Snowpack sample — Buffalo Mountain, Silverthorne, Colorado, USA (1/25/25, 10:11 AM MST)
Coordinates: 39.6222, -106.1139
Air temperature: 22 °F
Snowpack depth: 110 cm
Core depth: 10 cm
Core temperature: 46.4 °F
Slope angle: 12°, slope face: 102°
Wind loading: high
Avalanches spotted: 0
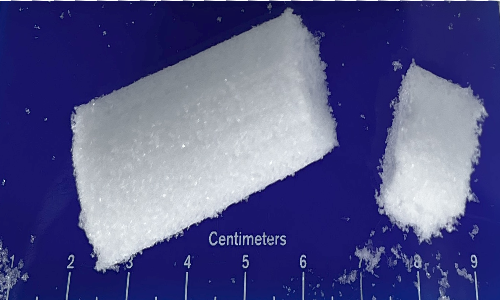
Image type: core
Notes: No avalanches nearby, collected on the outskirts of a fire break 15 meters from the treeline, on way to Buffalo and Red Mountain